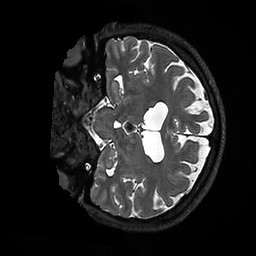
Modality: T2w
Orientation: coronal
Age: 25
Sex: female
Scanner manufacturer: ge
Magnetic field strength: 3 T
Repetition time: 3.202 s
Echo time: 0.06629 s